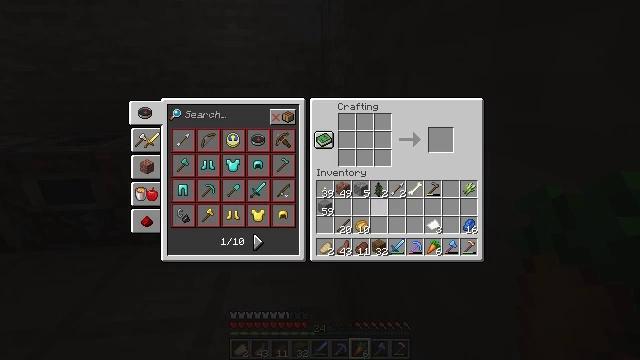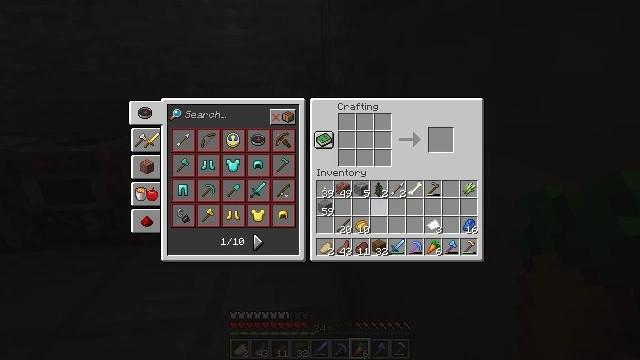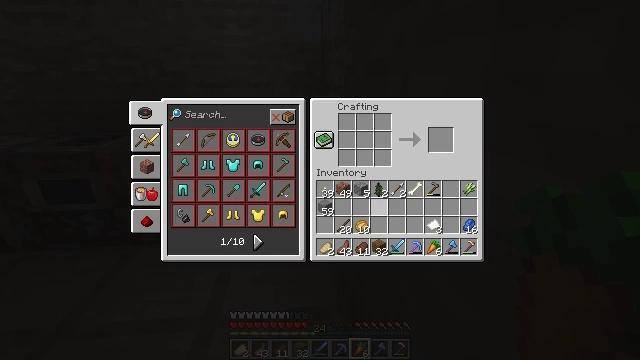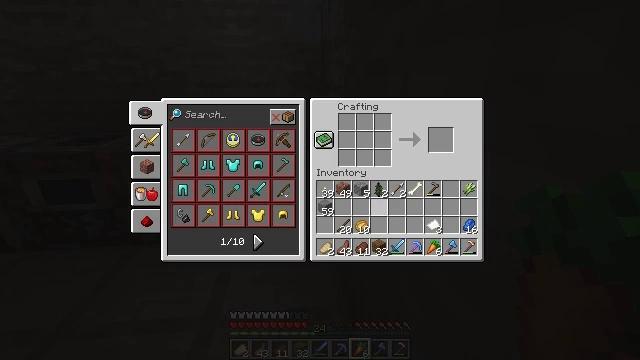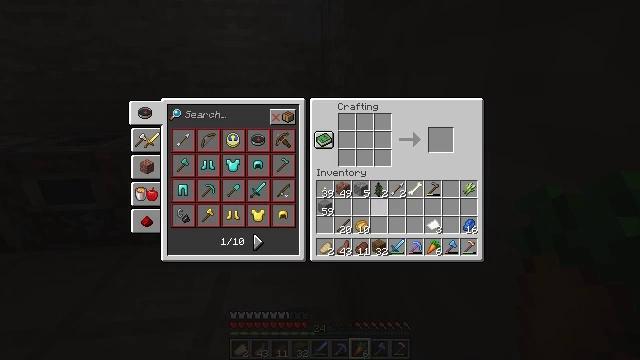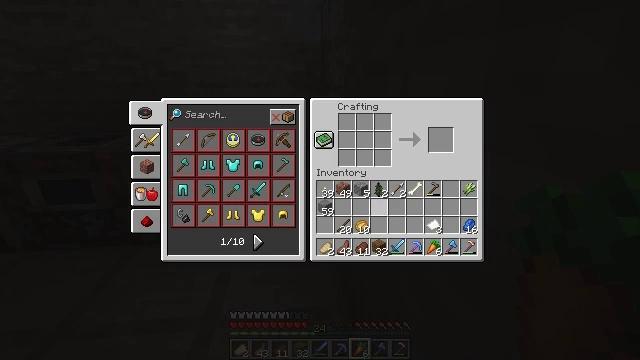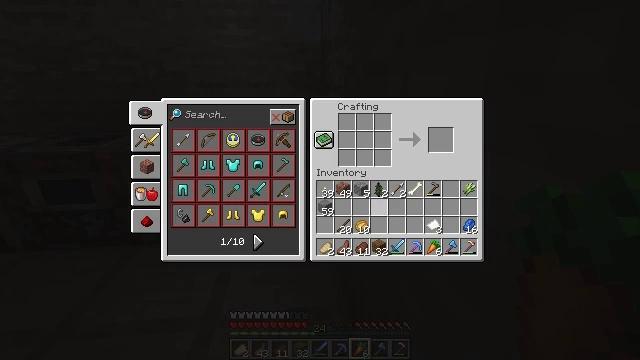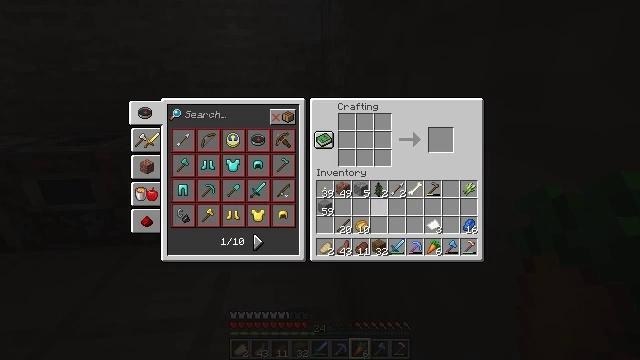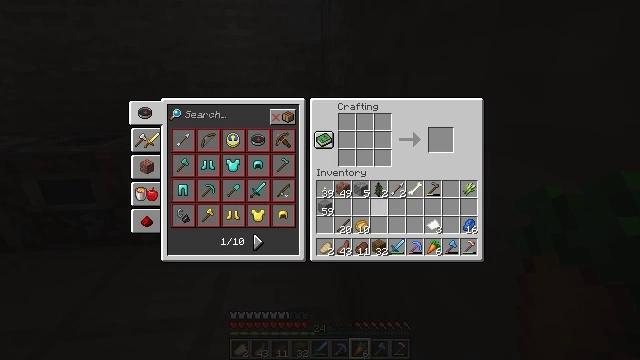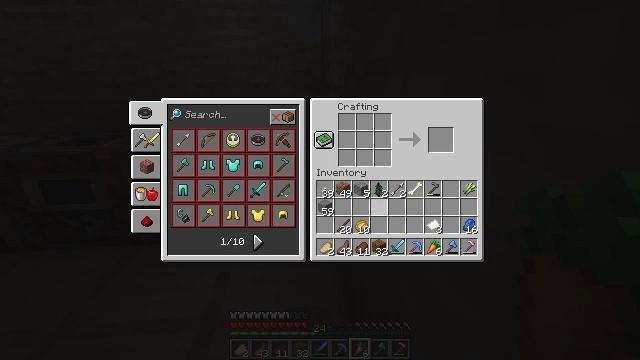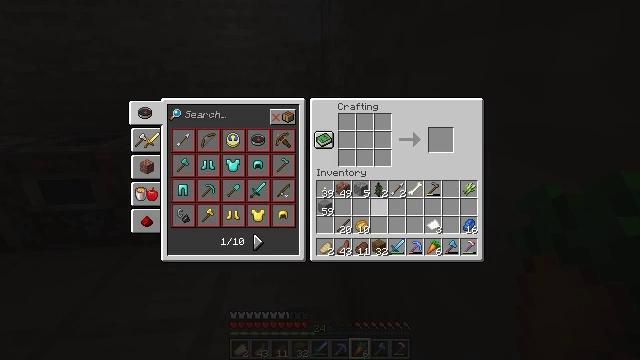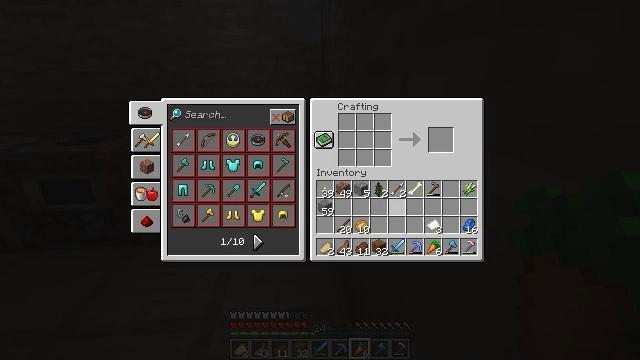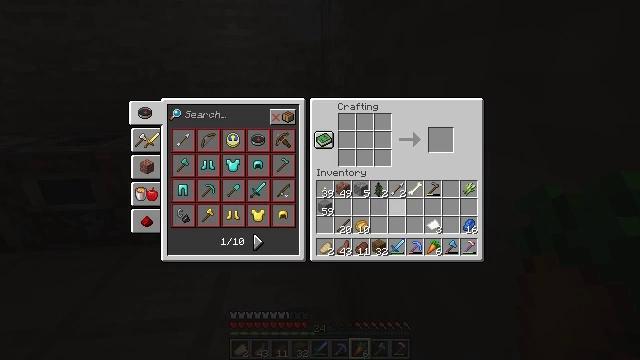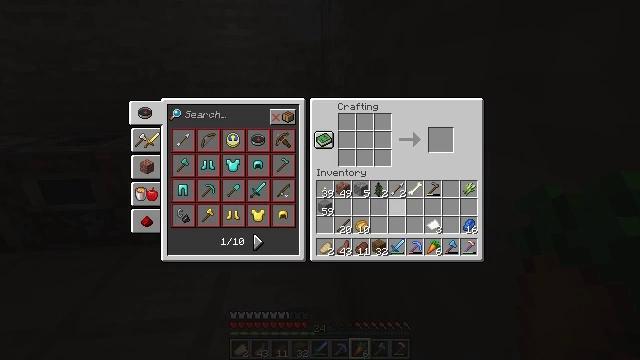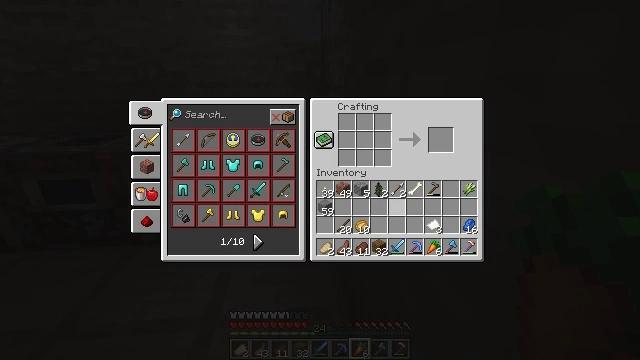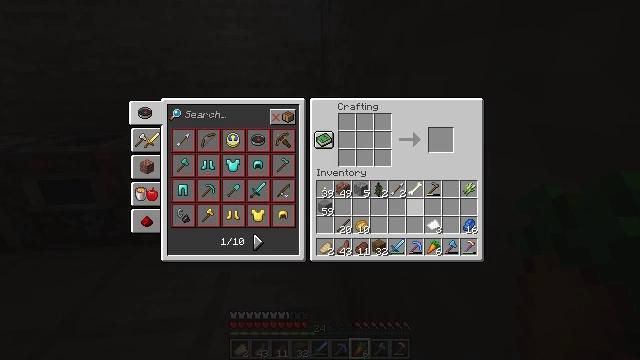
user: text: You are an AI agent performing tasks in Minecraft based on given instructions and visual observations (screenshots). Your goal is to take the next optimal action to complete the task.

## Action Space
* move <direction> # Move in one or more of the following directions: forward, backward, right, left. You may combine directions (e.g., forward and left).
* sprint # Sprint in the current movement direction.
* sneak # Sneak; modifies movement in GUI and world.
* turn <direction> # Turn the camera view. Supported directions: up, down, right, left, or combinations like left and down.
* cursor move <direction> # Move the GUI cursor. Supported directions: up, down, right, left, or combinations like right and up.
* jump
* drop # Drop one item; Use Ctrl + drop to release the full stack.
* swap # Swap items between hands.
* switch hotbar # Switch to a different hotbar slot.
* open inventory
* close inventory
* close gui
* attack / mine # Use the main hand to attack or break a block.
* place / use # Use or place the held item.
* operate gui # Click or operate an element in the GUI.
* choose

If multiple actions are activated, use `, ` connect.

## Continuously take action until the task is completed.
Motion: motion action
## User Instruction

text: Craft some stone stairs in the crafting grid.
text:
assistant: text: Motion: no_op
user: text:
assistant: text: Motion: no_op
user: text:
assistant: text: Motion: no_op
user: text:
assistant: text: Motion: no_op
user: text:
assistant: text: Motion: no_op
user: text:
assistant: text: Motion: no_op
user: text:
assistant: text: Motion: no_op
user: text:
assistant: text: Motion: no_op
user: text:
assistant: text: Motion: no_op
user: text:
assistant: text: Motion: no_op
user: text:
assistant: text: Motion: no_op
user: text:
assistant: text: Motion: no_op
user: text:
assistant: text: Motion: no_op
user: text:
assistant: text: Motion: no_op
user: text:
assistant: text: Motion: no_op
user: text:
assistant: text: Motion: no_op
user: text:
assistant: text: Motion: no_op
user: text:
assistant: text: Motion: no_op
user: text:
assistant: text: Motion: no_op
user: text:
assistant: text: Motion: no_op
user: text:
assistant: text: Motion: no_op
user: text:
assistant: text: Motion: no_op
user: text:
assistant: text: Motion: no_op
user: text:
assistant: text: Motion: no_op
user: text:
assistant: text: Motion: no_op
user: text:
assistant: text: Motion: no_op
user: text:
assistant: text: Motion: no_op
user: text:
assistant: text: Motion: no_op
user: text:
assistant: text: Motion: no_op
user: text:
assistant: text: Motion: no_op